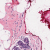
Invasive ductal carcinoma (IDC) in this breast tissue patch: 0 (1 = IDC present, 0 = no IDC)